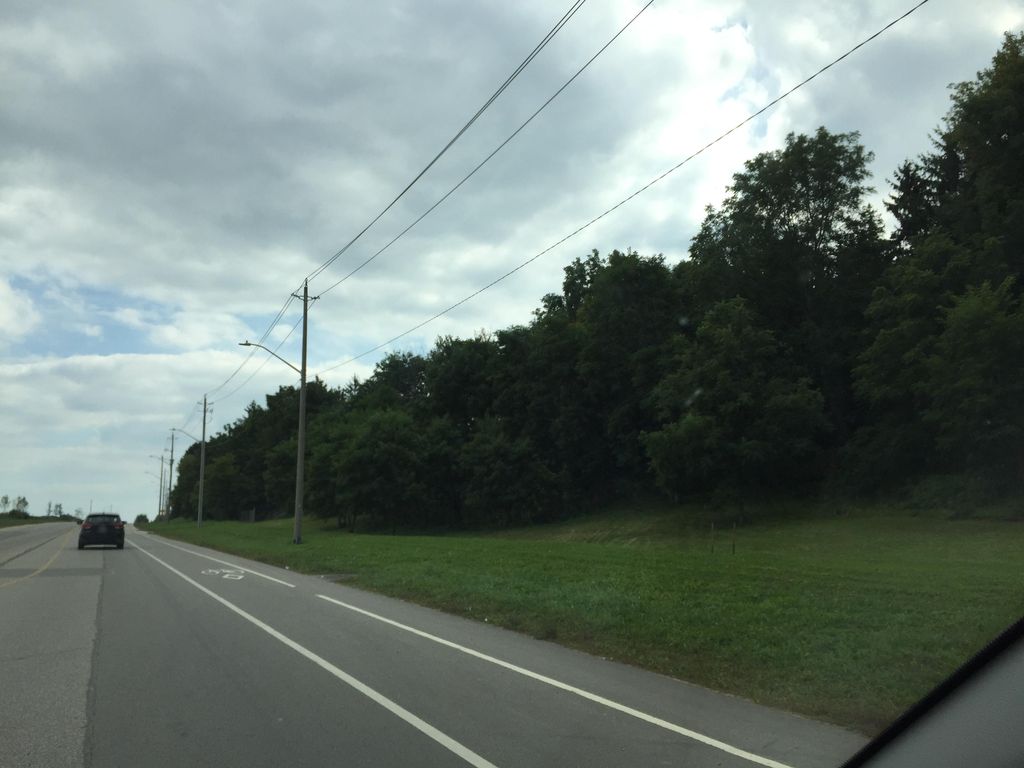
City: kitchener-waterloo